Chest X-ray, PA view. Patient: 56 years old, sex F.
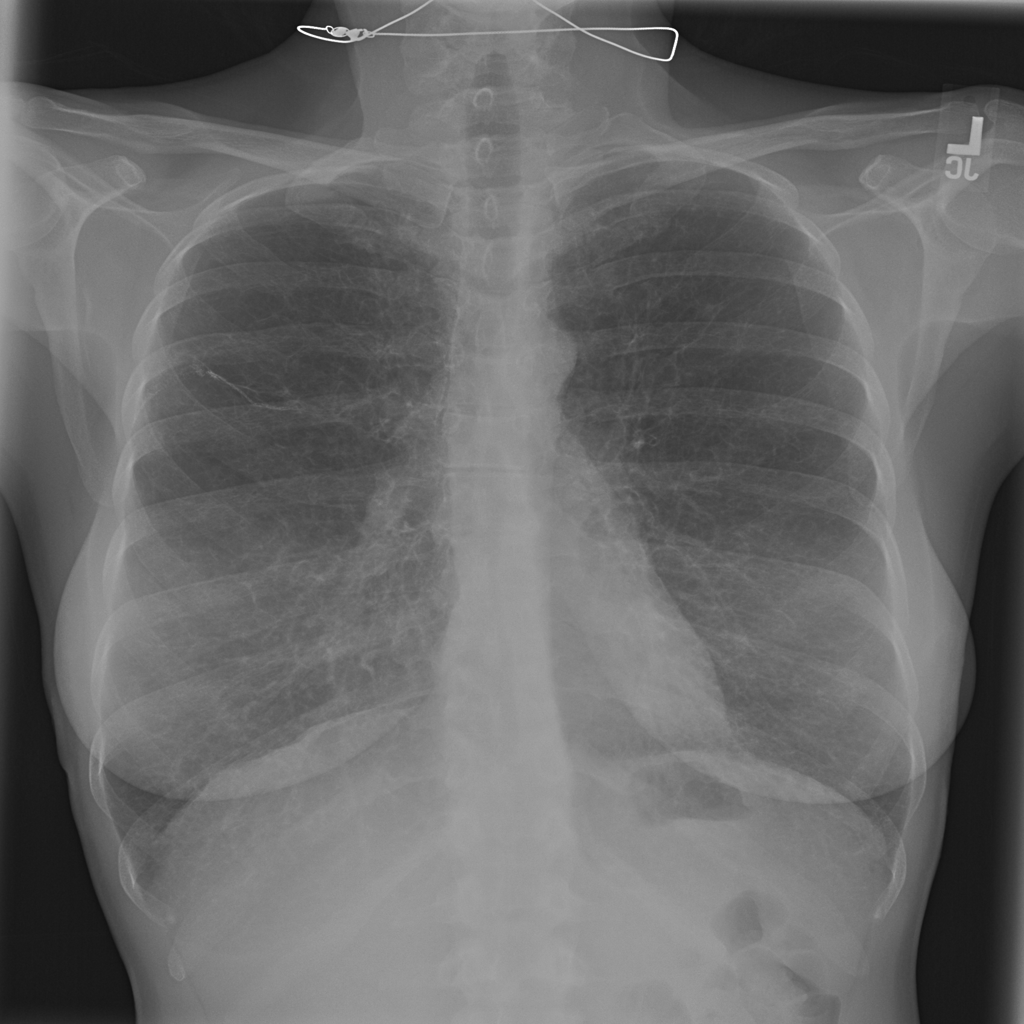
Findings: No Finding